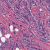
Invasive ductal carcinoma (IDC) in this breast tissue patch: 1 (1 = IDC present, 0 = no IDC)